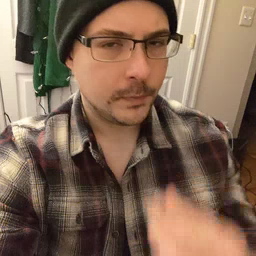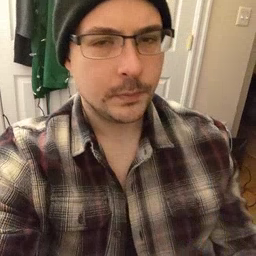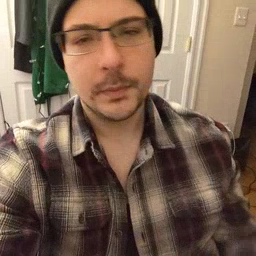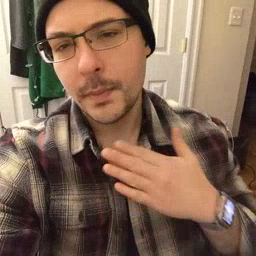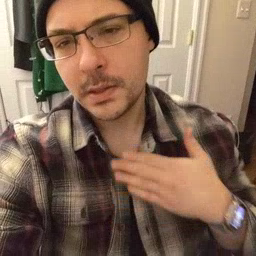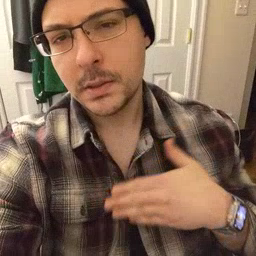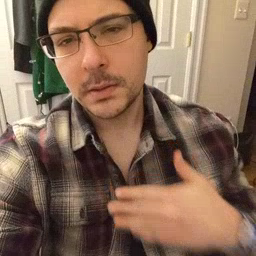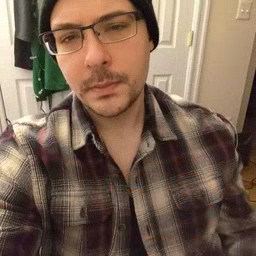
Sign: please